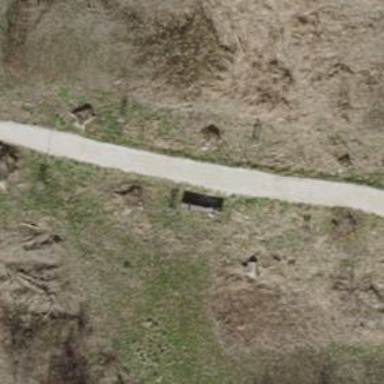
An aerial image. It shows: Bench.